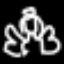
Label: angel